Question: I have to following setting: Ubuntu 12.04, Mathematica 9 and IntelliJIDEA 12. Every time I copy some text from Mathematica and paste it into IDEA, there are a lot of additional bytes at the end of the pasted text. What first <URL> seems now rather be a bug in java itself. I have appended a minimal java example which shows the behavior.
Therefore, when I type 'Plot' inside Mathematica, select and copy it, and then run the example I get the following output where the first line is the printed form and the second line are the bytes:

As you can see the 'Plot' is followed by a '0' byte and some other, not necessarily zero, bytes. Throughout all of my tests, I found that a valid solution is to use the string until the first '0' is found, but that does not solve the underlying problem. I really want to see this fixed, because I often copy code between and IntelliJIDEA, but first I need to know who to blame for this.
### Question:
How can I find out whether or Java is the doing something wrong here? I can copy content to different editors, browsers, etc and I never saw something like this. On the other hand, I never found IntelliJ (Java) copying waste either. What is a good way to find out whether is using the clipboard wrong or Java has a bug?
### Minimal example
Select some text in , press + and run the following
'''
import java.awt.*;
import java.awt.datatransfer.Clipboard;
import java.awt.datatransfer.DataFlavor;
public class CopyPasteTest {
public static void main(String[] args) {
final String text;
try {
final Clipboard systemClipboard =
Toolkit.getDefaultToolkit().getSystemClipboard();
text = (String) systemClipboard.getData(DataFlavor.stringFlavor);
System.out.println(text);
for (byte a : text.getBytes()) {
System.out.print(a + " ");
}
} catch (Exception e) {
e.printStackTrace();
}
}
}
'''
### Further information requested in comments
> Could just take a look at the clipboard contents after the copy-from-Mathematica operation?
Sure. Unfortunately it returns absolutely nothing. When I mark and copy the following something from the browser for instance, like "this here" I get
'''
patrick@lenerd:~$ xclip -out | hexdump -C
<PHONE> 74 68 69 73 20 68 65 72 65 |this here|
<PHONE>
'''
### Edit
I tried the following things where I used always the same copied "Plot" string from . First of all, I tried the <URL> as suggested in his comment. With both, the Oracle JRE and the OpenJRE that comes with Ubuntu I got the following output:
'''
===========
Plot[00][7f][00][00]
===========
Obtained transferrable of type sun.awt.datatransfer.ClipboardTransferable
Plot[00][7f][00][00]
===========
'''
My short sniped from above gives the same result (although not in hex representation). Then I tried the different from 'xclip' and using the value 'clipboard' brought the following up
'''
patrick@lenerd:~$ xclip -o -verbose -selection clipboard | hexdump -C
Connected to X server.
Using selection: XA_CLIPBOARD
Using UTF8_STRING.
<PHONE> 50 6c 6f 74 00 00 00 00 |Plot....|
<PHONE>
'''
Important to note, when I don't use 'verbose' output with 'xclip', I only see "Plot" in the terminal. Above, you see that there are exactly 4 more bytes in the buffer which are probably not shown, because they start with a '00'. Additionally, the extra for bytes are '00 00 00 00', at least this is what is displayed. In java we have a '7f' (or '127') at second position.
I guess this all suggests that the bug comes from since it copies additional stuff in the buffer and Java is just a bit sloppy because it doesn't cut at the first '00'.
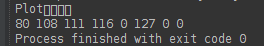
Answer: These conclusions look sound.
If found the following references about behaviour of the X clipboard:
<URL>
Thus, the data "Plot[00][7f][00][00]" or maybe "Plot[00][00][00][00]" is the data that is actually provided by Mathematica on request to the application that "reads" the clipboard. I can only imagine that Mathematica says "here is the string with eight bytes" and the reading application tries to deal with this, reading past the end of the actual character array.
It could also be a bug in X (but Ubuntu 12.04 doesn't use Mir yet, so probably not.)
Note that in Java Strings are not NUL-terminated and "Plot[00][7f][00][00]" is a valid string indeed.
A quick glance at the source of 'xclip' (obtained with 'yumdownloader --source xclip' on my Fedora) seems to reveal that it just calls <URL> to obtain bytes, then calls 'fwrite' on those, so it will happily write the NULs to the output.